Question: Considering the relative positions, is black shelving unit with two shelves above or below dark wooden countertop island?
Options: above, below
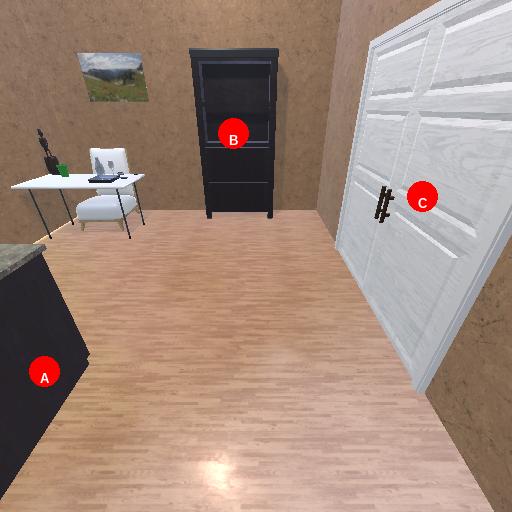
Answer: above